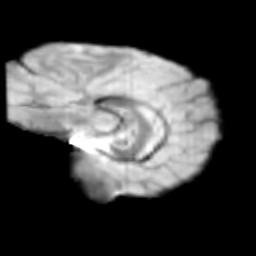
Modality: T2w
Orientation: sagittal
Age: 9
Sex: female
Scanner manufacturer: siemens
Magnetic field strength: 3 T
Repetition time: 3.8 s
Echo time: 0.07 s